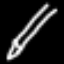
Label: pencil